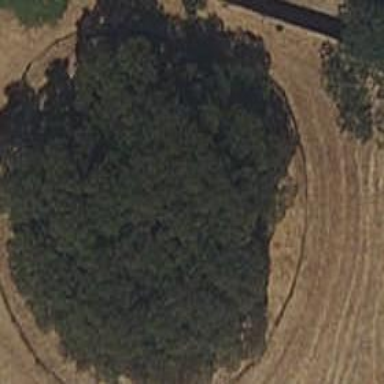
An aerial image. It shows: Leafless tree in nature.